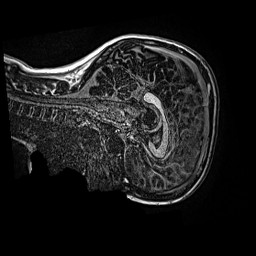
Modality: MP2RAGE
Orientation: sagittal
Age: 9
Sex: female
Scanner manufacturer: siemens
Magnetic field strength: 3 T
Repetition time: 4 s
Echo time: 0.00299 s